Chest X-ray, PA view. Patient: 44 years old, sex F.
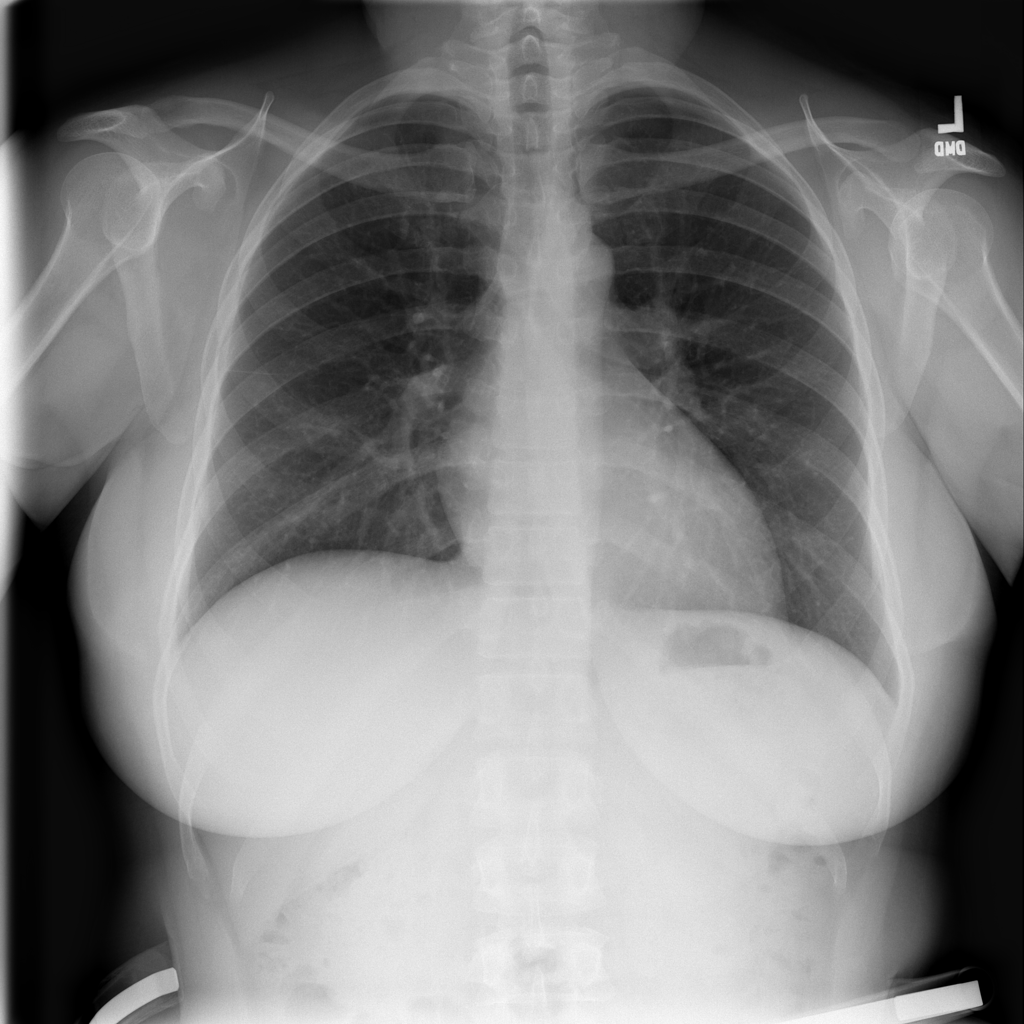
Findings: No Finding